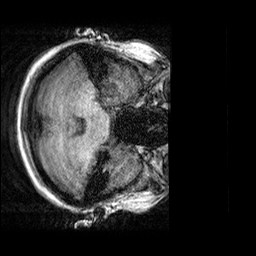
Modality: T1w
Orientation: axial
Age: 31
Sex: female
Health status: healthy
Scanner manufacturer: siemens
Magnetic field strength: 3 T
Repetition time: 2.3 s
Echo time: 0.00303 s